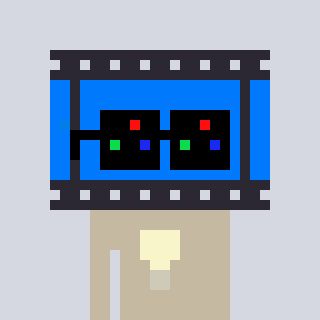
a pixel art character with square black sunglasses, a film strip-shaped head and a bege-colored body on a cool background